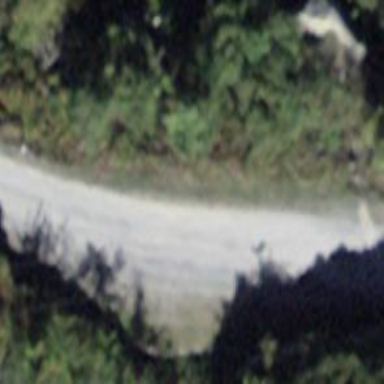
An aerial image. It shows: Passing place on the road.